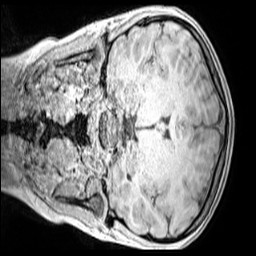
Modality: MP2RAGE
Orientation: coronal
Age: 12
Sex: male
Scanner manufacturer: siemens
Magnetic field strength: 3 T
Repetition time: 4 s
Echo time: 0.00299 s